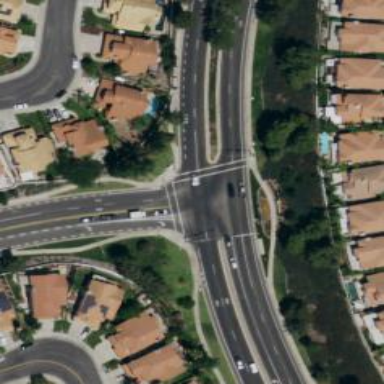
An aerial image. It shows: Secondary road with separate asphalt sidewalk.